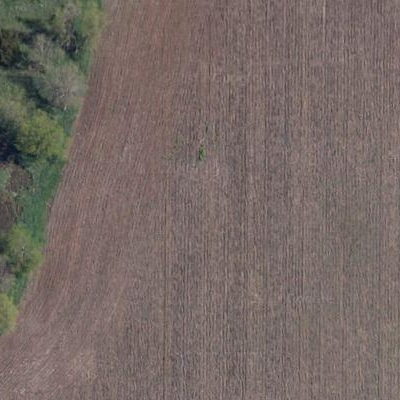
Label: Field